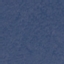
Land use / land cover: Forest